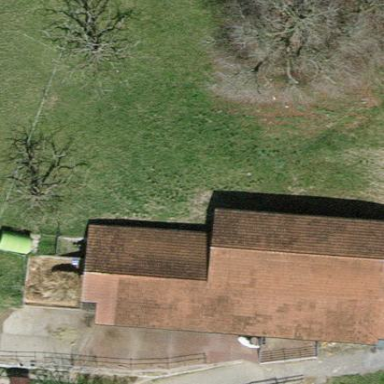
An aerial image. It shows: Farm auxiliary building.